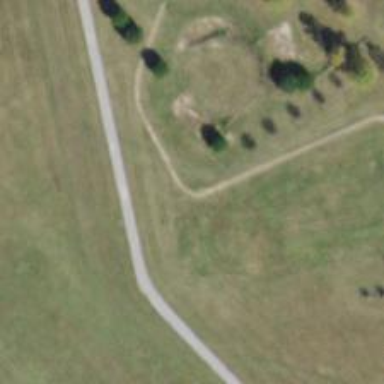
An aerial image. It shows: Golf cartpath that is also road path.